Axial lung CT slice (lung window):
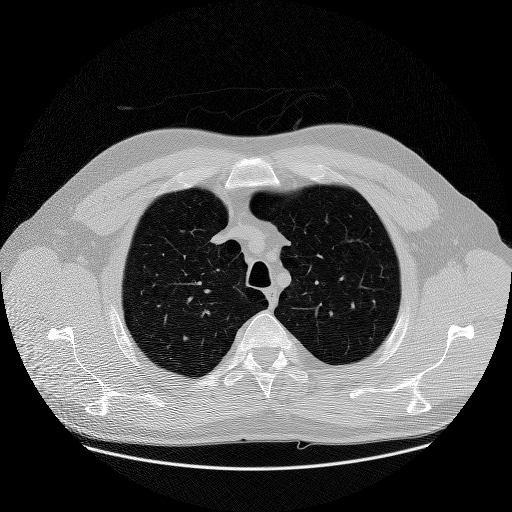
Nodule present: no